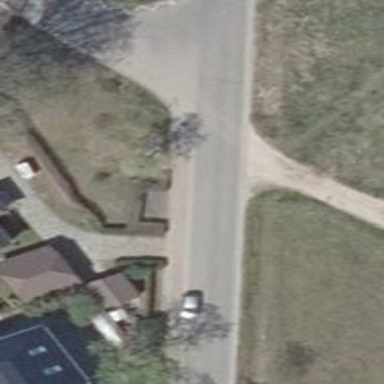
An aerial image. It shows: Asphalt residential road with designated cycle lane.